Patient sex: F
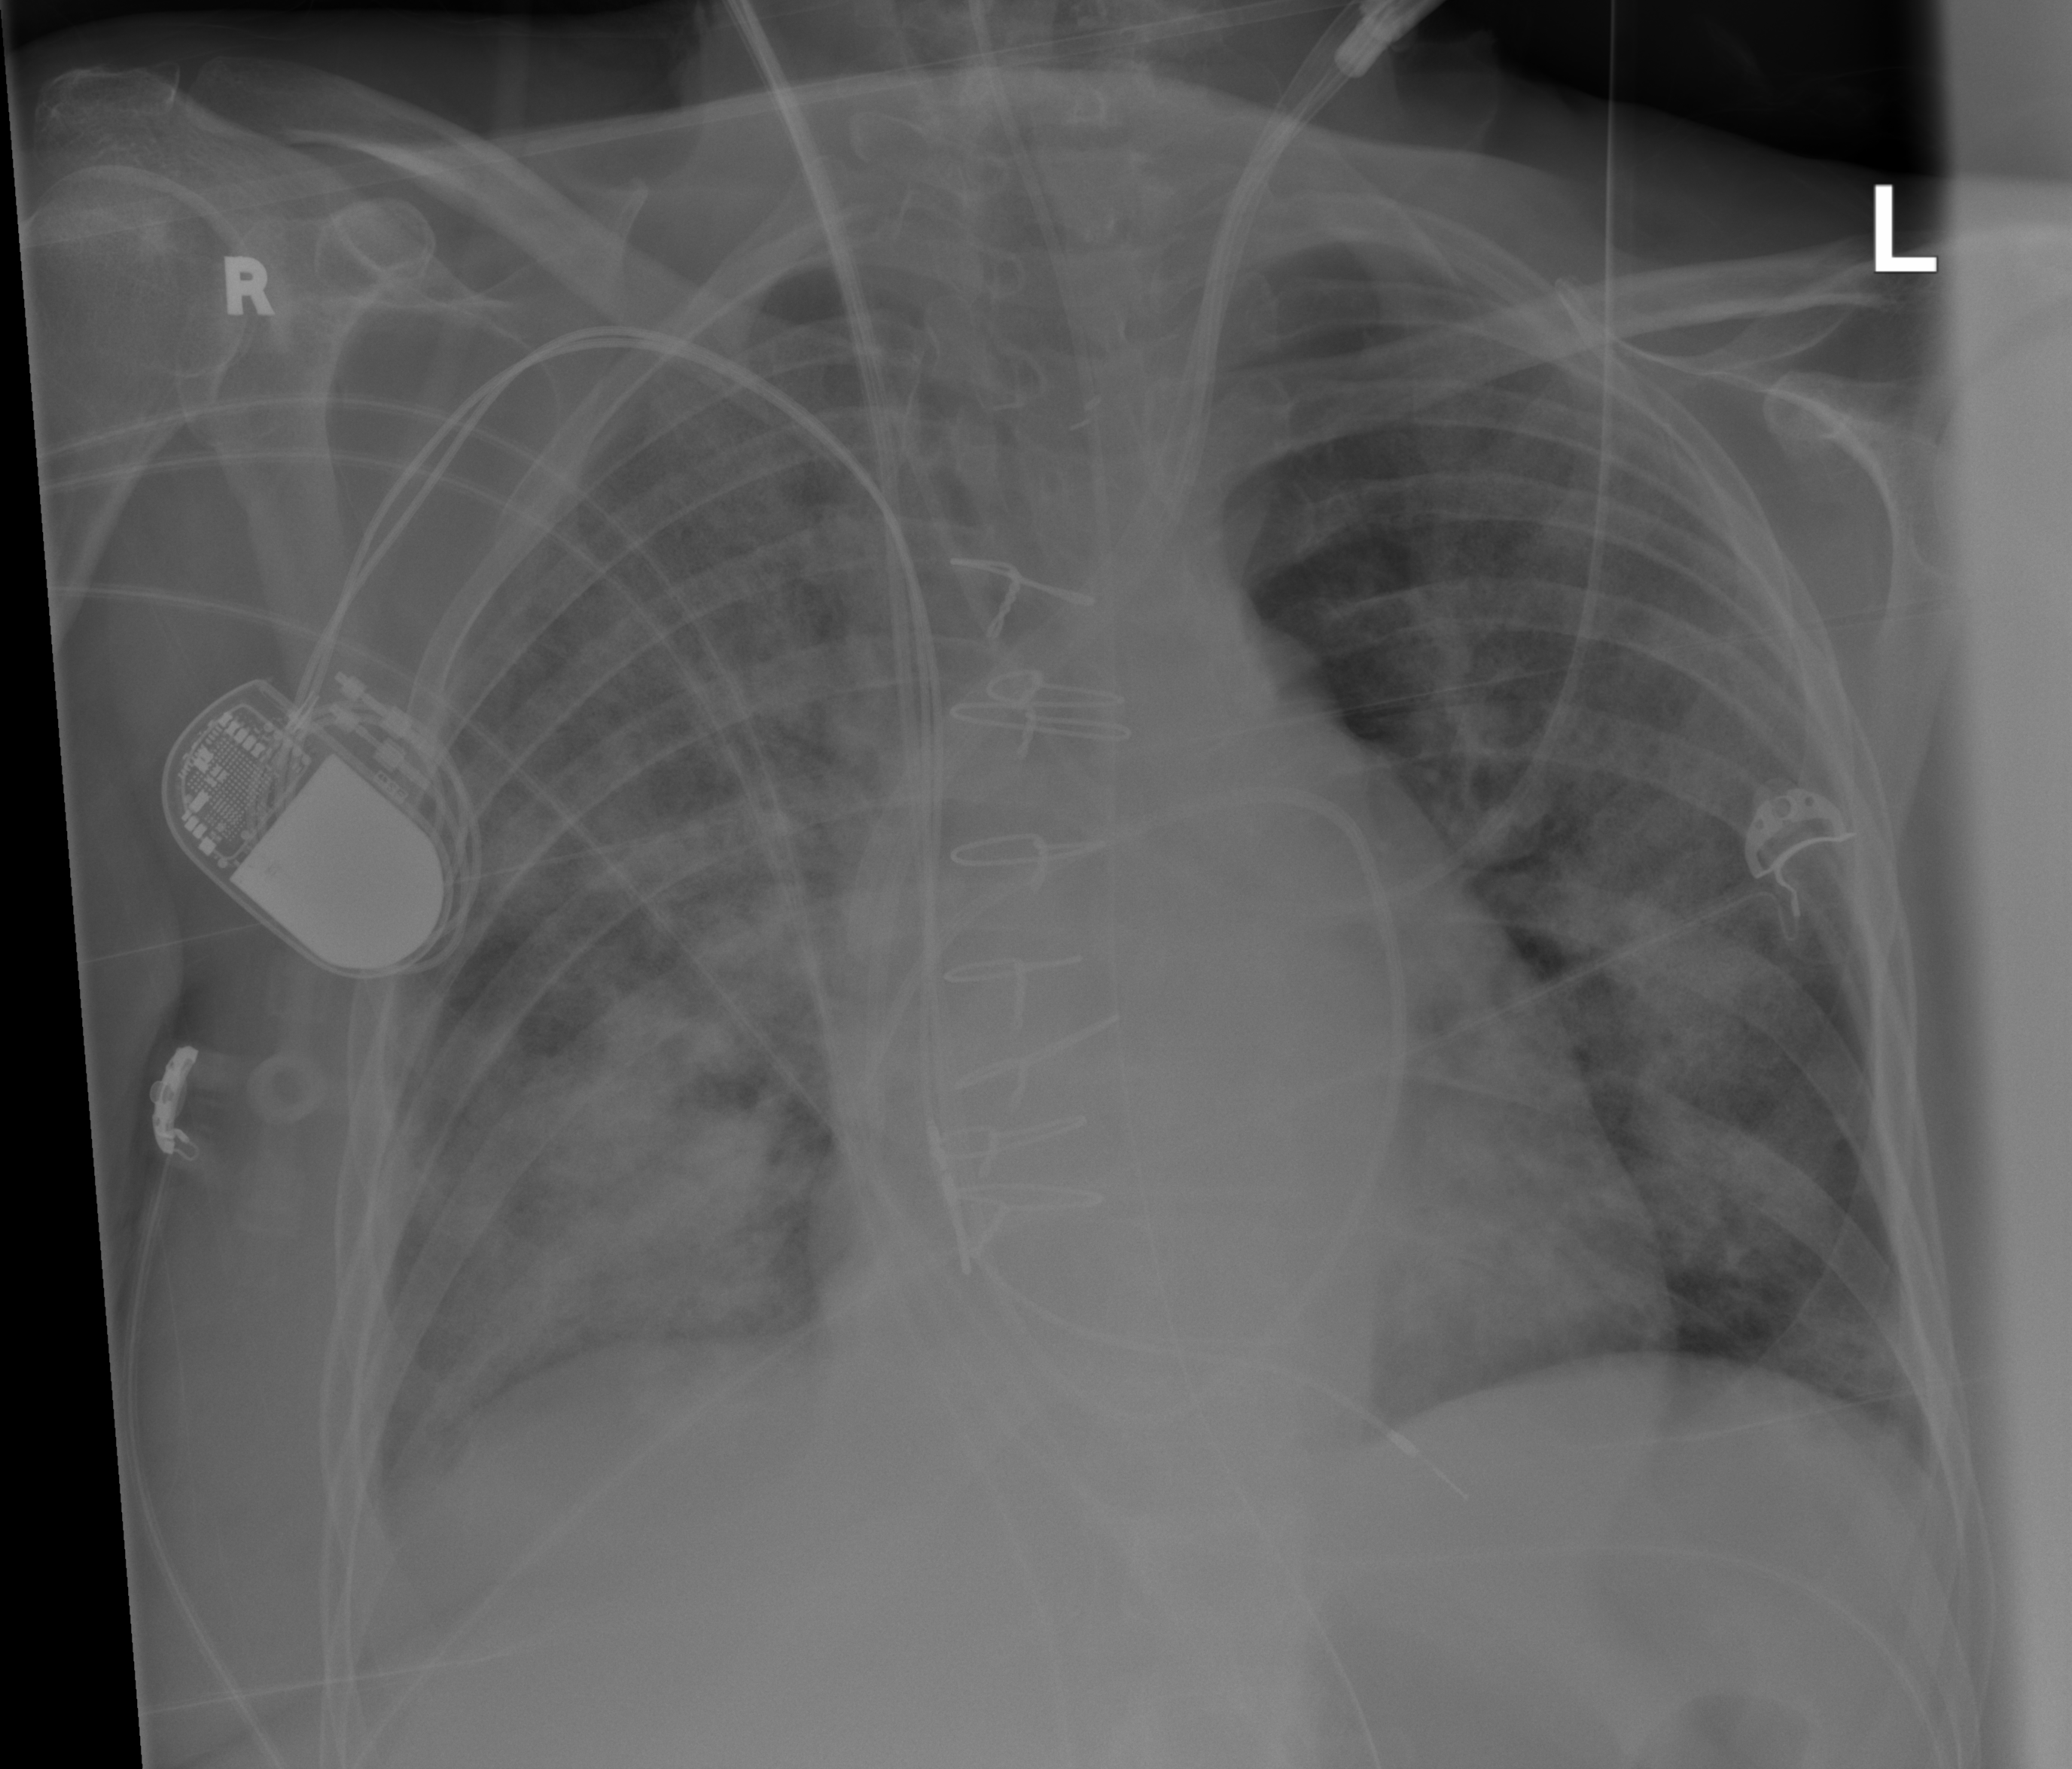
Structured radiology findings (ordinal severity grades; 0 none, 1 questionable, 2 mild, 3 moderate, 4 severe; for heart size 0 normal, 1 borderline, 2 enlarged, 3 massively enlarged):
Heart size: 2
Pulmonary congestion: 0
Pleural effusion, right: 0
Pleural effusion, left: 0
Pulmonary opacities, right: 3
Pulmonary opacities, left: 3
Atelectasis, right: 0
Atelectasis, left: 0